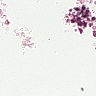
Metastatic tissue present: no